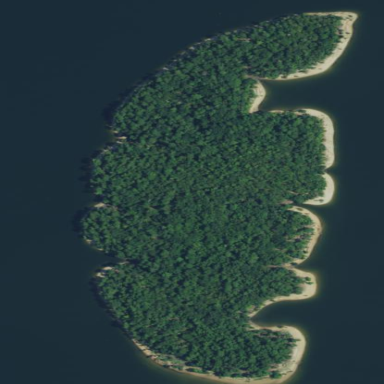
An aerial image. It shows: Islet surrounded by forest.